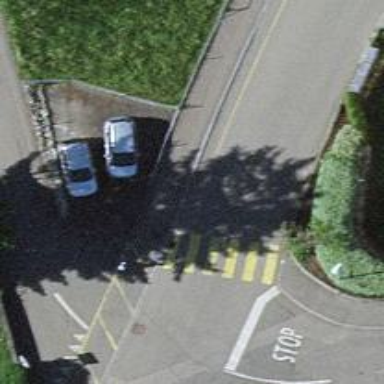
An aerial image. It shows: Zebra crossing on the road.